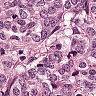
Metastatic tissue present: yes